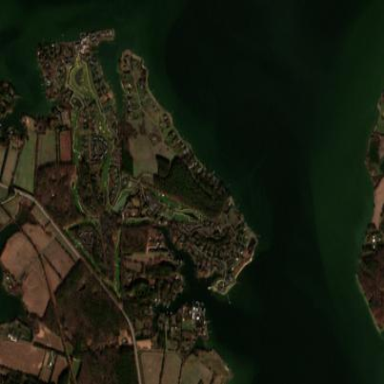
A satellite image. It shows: Golf course surrounded by greenery.